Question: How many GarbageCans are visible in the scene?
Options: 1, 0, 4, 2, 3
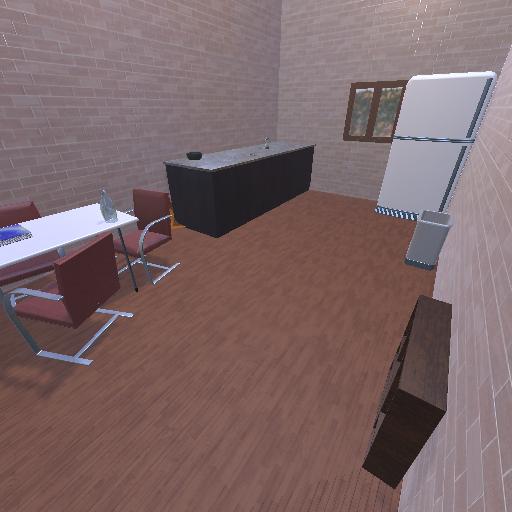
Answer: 1